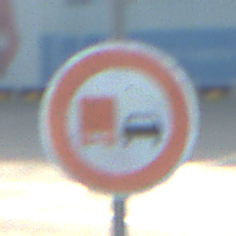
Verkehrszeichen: UeberholverbotKraftfahrzeuge
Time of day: MorningAfternoon
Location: Outdoor (Suburban)
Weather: PartlyCloudy
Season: NotSpecified
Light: Natural